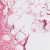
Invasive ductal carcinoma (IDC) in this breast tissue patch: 0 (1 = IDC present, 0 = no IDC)